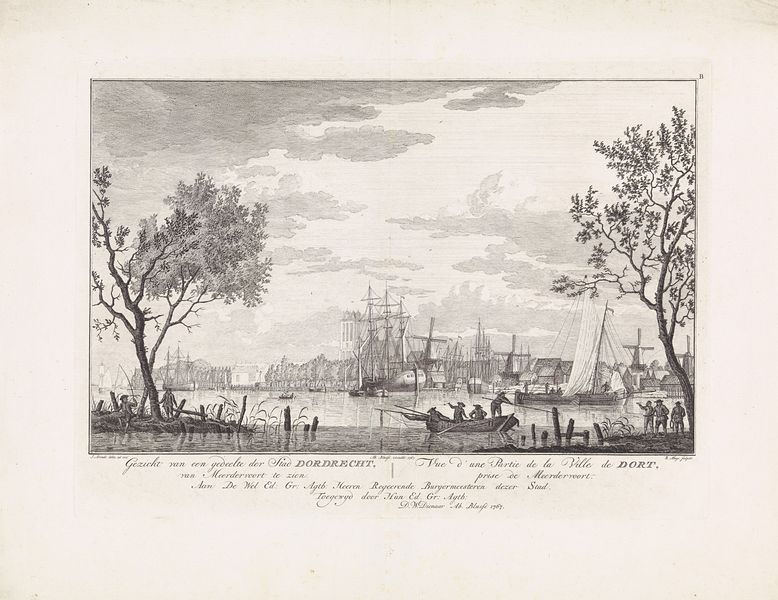
Titel: Gezicht op Dordrecht vanaf Meerdervoort
Künstler: Robbert Muys
Standort: Amsterdam
Institution: Rijksmuseum
Schlagwörter: baum, himmel, weiß, wolken, bäume, fluss, landschaft, menschen, stadt, ufer, männer, schwarz, zeichnung, gebäude, zaun, holland, niederlande, häuser, schilf, windmühle, kirche, windrad, boot, boote, windmühlen, schiff, schiffe, segel, hafen, inschrift, unterschrift, kupferstich, angler, angeln, dort, wasswe, dordrecht